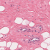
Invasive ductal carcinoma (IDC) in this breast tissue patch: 0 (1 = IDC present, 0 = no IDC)